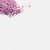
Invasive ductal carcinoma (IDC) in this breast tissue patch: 0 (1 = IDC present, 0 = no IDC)